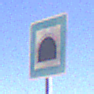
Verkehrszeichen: Tunnel
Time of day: Midday
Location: Outdoor (Nature)
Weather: Clear
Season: NotSpecified
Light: Natural